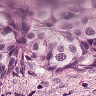
Metastatic tissue present: yes